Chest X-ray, PA view. Patient: 43 years old, sex M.
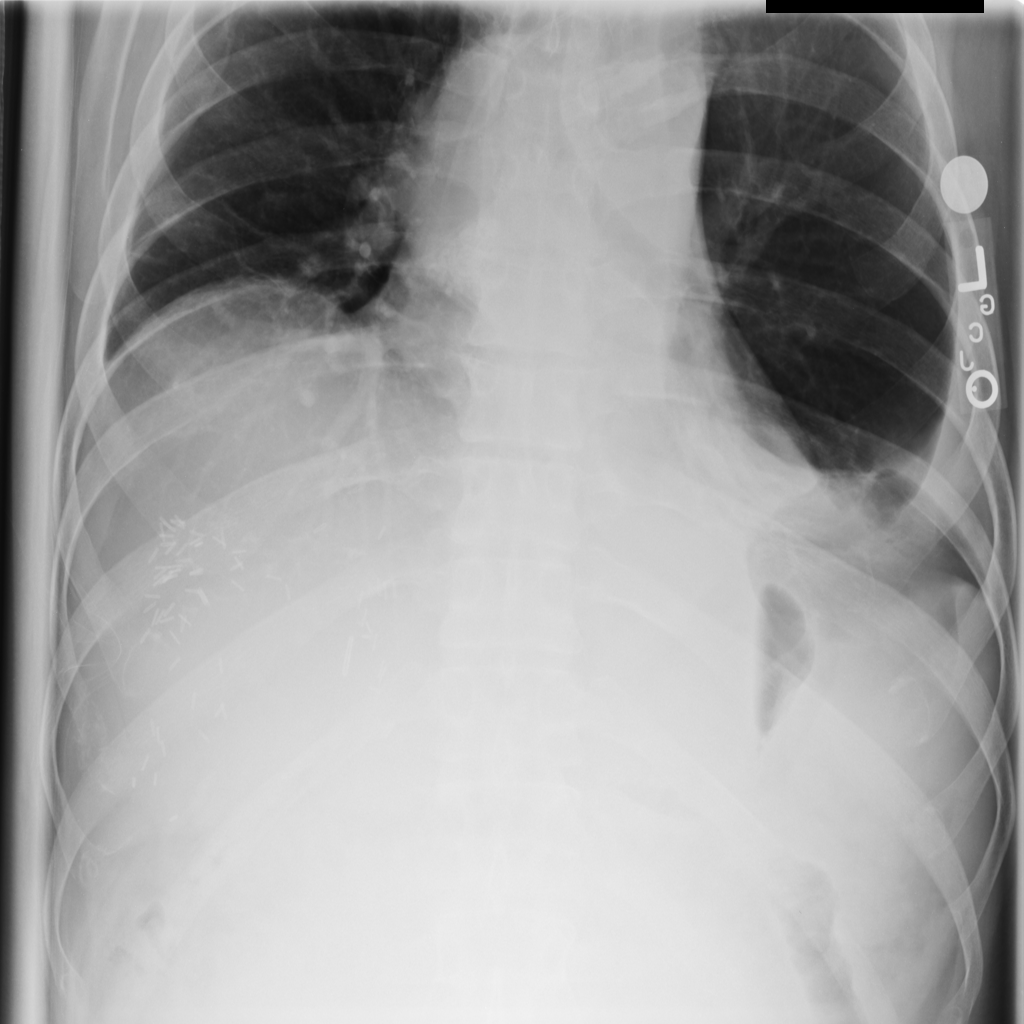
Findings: Atelectasis, Mass, Nodule